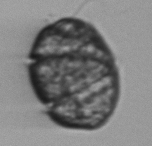
Label: Margalefidinium